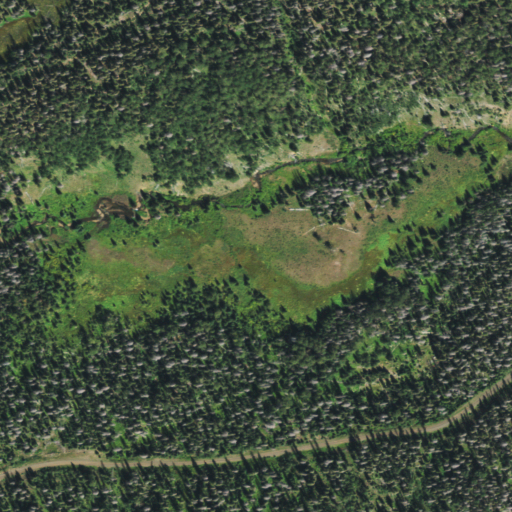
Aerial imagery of plain(s) in Colorado named Double Cabins Park containing evergreen forest, deciduous forest, woody wetlands, mixed forest, grassland, and shrub